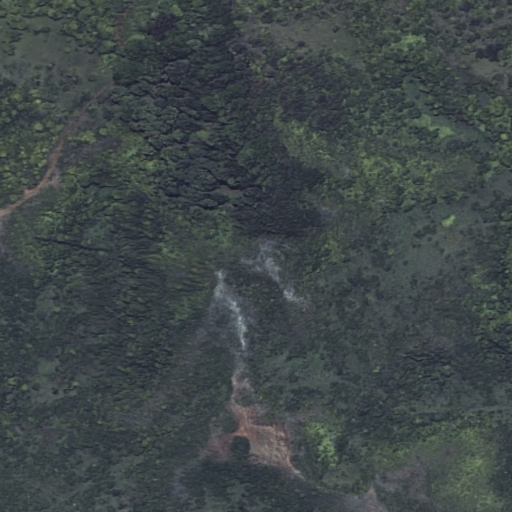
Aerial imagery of mountain in Hawaii named Pu‘ukolekole containing only unknown